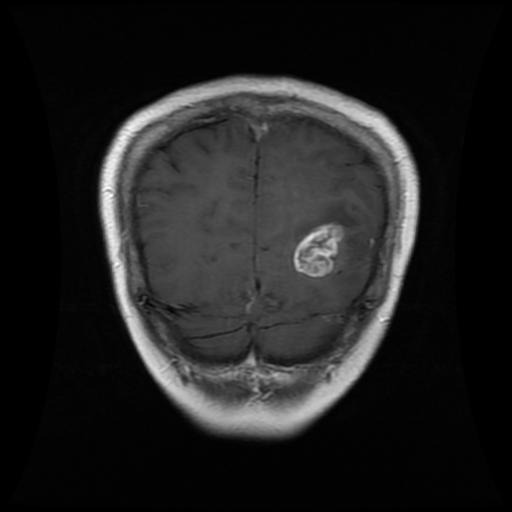
Label: glioma